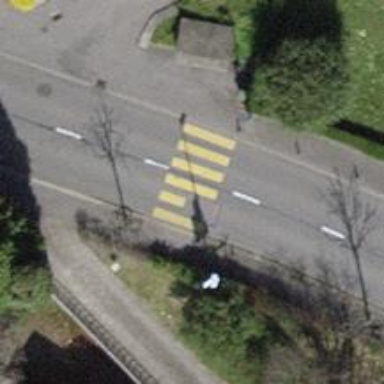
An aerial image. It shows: Zebra crossing on the road.